Aerial crown-view tile of a tropical tree (Barro Colorado Island, Panama), acquired 20241014:
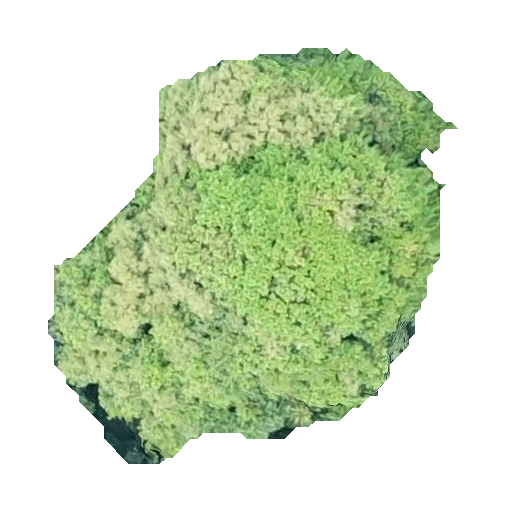
Species: Prioria copaifera
GBIF accepted scientific name: Prioria copaifera
Crown area: 179.582 m²